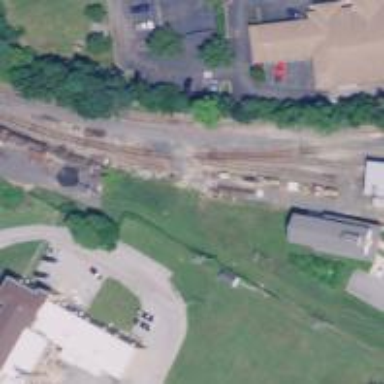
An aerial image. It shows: Preserved rail yard. The yard contains railway tracks.